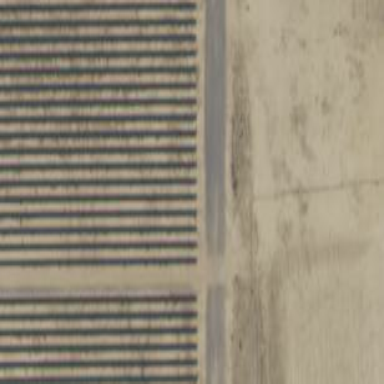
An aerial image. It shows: Solar power generator using photovoltaic panels.